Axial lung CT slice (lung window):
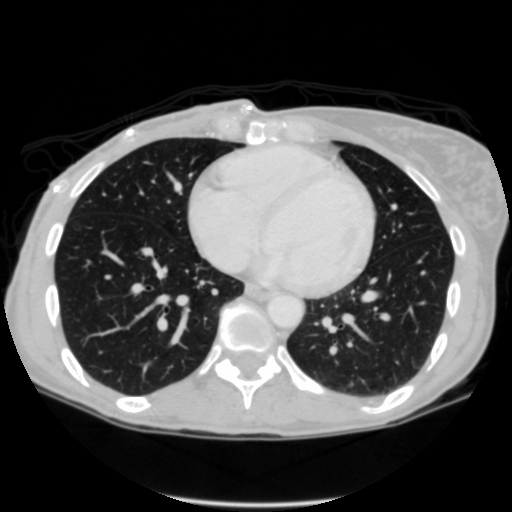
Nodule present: no